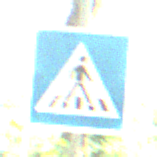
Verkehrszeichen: FussgaengerueberwegLinks
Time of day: Midday
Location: Outdoor (Nature)
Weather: Clear
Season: NotSpecified
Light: Natural